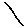
Label: line